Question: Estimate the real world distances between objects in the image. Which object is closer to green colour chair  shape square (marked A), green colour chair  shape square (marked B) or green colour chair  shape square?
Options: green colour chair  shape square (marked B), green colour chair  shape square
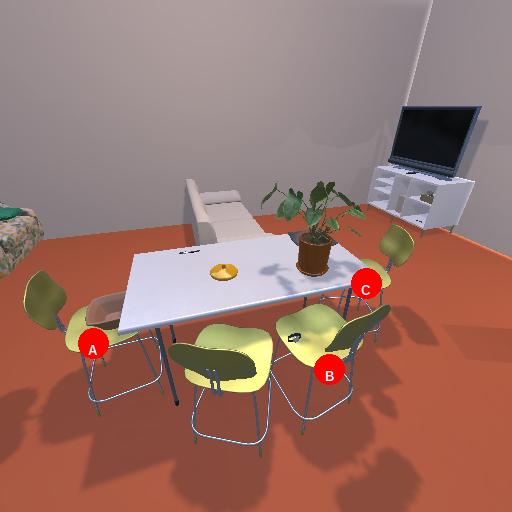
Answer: green colour chair  shape square (marked B)